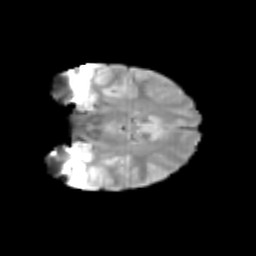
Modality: T2w
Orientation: coronal
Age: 11
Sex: female
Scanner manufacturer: siemens
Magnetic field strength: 3 T
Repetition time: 3.8 s
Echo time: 0.07 s